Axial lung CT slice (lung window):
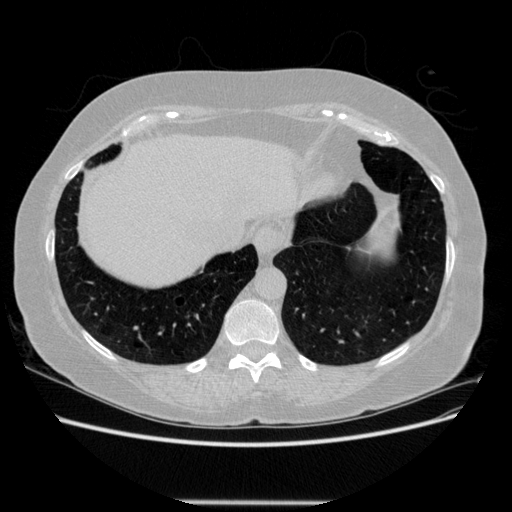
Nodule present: no